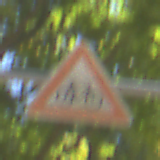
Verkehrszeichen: RadverkehrLinks
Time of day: Midday
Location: Outdoor (RoadRail)
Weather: Clear
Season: NotSpecified
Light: Natural